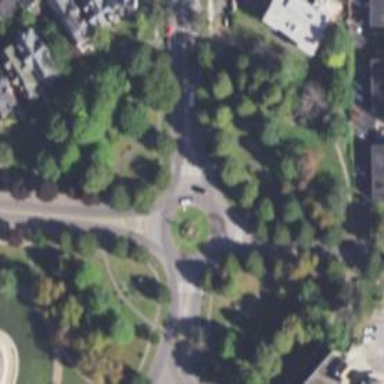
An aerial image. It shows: Tertiary road that leads to roundabout.